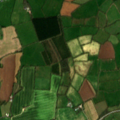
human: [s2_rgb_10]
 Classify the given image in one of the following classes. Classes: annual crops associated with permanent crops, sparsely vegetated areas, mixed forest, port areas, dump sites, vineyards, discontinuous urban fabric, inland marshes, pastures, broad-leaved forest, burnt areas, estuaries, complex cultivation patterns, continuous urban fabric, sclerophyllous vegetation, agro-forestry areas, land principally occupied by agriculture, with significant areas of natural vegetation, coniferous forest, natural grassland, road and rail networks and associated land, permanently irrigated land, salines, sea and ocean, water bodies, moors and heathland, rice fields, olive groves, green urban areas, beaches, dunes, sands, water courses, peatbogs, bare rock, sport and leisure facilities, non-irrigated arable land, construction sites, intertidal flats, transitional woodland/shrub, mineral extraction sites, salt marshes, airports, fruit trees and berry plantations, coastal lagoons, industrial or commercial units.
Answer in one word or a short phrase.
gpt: non-irrigated arable land, pastures